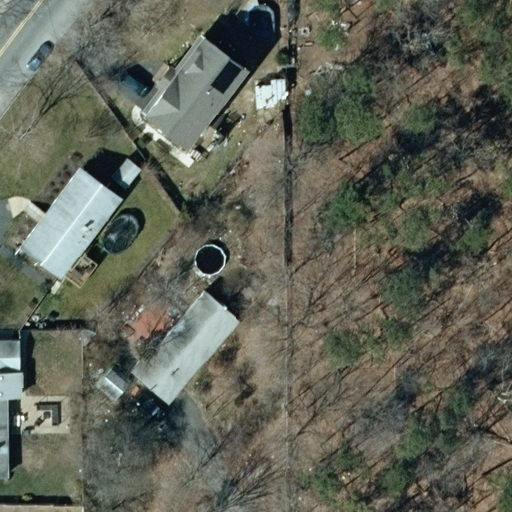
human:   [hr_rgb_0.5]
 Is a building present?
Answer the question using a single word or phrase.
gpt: yes

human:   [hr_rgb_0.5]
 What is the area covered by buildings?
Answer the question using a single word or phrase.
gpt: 917m2

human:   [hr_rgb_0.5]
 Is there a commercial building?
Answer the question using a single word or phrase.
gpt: no

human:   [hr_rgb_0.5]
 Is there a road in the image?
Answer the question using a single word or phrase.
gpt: yes

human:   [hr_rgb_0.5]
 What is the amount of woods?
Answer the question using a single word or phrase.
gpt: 1

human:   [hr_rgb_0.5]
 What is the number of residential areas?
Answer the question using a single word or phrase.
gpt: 1

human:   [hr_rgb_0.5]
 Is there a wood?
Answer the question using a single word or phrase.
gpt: yes

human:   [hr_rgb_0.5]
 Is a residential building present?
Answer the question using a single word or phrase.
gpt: yes

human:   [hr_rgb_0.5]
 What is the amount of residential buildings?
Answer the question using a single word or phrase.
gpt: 4

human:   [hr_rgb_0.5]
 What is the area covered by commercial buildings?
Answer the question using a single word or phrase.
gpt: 0m2

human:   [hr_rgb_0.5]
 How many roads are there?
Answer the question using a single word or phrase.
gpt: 1

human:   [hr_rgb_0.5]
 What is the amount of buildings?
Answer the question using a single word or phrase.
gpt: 5

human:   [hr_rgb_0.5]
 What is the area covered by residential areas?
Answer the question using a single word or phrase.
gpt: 4525m2

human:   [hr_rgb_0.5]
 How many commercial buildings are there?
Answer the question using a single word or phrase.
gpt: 0

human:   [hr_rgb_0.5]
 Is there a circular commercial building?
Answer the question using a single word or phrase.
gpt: no

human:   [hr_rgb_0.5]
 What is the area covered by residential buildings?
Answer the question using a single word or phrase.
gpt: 881m2

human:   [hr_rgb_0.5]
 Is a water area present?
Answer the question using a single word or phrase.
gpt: no

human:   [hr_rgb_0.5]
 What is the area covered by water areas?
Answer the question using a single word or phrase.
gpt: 0m2

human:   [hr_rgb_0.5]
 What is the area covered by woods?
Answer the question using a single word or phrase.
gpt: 6505m2

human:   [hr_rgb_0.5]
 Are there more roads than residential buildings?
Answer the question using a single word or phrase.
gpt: no

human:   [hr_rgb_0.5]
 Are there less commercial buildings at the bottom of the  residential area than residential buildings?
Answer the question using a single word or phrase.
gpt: yes

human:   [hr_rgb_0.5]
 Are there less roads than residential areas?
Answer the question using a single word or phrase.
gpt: no

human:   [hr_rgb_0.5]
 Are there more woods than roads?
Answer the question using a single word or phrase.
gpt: no

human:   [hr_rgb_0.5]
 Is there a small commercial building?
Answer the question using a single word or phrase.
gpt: no

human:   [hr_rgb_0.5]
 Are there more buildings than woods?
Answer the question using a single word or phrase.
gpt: yes

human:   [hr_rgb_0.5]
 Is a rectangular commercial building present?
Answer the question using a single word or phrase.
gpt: no

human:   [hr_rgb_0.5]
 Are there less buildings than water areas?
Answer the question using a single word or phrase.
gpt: no

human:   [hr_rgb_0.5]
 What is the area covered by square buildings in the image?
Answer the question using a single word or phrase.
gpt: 0m2

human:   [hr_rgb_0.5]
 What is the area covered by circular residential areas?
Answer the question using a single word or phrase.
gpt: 0m2

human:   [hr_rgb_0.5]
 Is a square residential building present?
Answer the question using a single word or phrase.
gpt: no

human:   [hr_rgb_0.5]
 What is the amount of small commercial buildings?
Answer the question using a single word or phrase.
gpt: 0

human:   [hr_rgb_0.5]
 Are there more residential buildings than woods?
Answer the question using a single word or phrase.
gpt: yes

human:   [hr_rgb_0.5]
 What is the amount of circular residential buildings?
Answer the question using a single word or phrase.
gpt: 0

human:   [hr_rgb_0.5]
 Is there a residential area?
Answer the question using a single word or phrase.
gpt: yes

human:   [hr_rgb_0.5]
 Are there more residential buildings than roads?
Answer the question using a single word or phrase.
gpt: yes

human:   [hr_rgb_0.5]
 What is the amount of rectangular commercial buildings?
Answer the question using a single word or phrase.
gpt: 0

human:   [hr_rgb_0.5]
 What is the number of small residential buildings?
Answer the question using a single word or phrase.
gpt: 1

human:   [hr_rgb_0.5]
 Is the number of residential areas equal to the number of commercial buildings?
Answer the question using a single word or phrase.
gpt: no

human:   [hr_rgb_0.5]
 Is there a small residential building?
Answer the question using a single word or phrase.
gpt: yes

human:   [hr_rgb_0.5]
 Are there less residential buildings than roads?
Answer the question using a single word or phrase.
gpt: no

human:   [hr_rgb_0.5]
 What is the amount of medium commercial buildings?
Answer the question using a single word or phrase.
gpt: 0

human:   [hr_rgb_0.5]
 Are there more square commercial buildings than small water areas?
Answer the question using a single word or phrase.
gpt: no

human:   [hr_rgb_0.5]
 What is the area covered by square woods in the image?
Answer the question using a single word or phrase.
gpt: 0m2

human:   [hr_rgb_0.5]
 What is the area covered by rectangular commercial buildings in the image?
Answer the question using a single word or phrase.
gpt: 0m2

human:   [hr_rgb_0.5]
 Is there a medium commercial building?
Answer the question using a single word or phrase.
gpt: no

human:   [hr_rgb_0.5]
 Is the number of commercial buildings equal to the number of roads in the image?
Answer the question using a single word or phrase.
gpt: no

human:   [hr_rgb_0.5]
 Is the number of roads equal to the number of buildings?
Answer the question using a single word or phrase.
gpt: no

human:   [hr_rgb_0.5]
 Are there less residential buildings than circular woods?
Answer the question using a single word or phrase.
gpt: no

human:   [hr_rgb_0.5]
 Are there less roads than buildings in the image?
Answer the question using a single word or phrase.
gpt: yes

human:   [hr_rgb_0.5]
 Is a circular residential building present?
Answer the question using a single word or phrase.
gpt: no

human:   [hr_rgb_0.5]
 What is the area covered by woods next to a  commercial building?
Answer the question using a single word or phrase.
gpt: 0m2

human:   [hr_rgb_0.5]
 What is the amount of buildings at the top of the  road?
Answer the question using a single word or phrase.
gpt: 0

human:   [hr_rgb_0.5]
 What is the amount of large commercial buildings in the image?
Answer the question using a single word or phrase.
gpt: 0

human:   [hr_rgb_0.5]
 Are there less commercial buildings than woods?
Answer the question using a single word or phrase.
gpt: yes

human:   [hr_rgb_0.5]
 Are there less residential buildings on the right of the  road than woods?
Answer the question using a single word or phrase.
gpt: no

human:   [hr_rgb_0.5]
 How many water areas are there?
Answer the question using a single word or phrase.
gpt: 0

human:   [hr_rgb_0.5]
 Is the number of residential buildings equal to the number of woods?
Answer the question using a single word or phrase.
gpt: no

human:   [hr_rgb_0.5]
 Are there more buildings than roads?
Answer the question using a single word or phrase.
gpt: yes

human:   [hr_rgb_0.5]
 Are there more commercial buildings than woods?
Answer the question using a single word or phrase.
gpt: no

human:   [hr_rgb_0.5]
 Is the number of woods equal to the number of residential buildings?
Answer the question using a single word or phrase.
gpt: no

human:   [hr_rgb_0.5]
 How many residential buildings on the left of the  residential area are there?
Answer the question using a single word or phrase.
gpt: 2

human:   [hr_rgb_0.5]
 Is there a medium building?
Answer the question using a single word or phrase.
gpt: yes

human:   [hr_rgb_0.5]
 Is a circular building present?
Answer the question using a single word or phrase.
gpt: no

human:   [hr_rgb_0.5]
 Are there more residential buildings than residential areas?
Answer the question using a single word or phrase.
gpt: yes